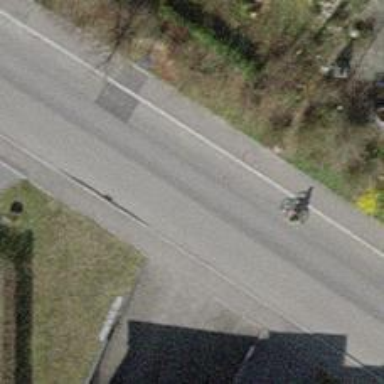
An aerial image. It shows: Residential road with asphalt surface. Both sides have sidewalks.